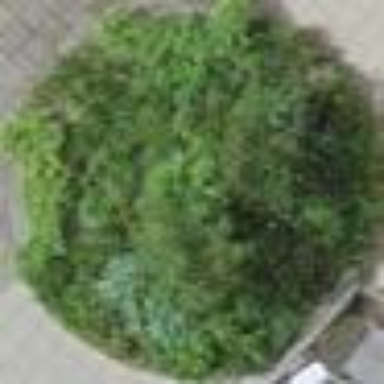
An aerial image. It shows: Flowerbed.